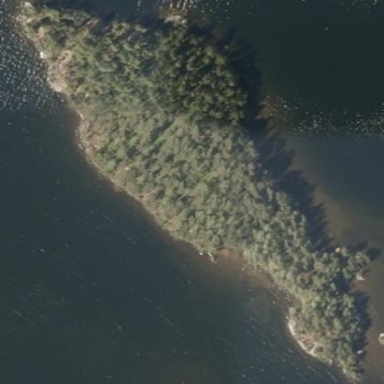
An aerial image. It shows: Island.